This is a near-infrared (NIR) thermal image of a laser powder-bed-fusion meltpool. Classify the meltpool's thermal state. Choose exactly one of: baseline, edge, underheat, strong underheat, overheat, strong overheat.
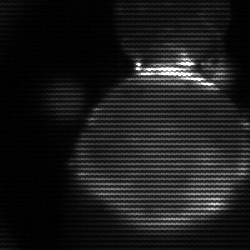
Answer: edge